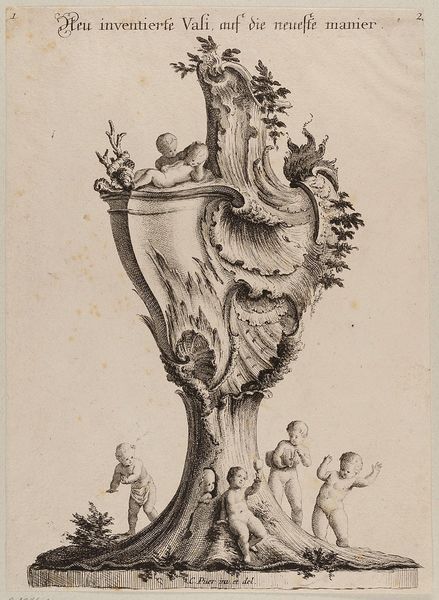
Titel: Ziervase
Künstler: Martin Engelbrecht
Standort: Hamburg
Institution: Museum für Kunst und Gewerbe Hamburg
Schlagwörter: zeichnung, sockel, kelch, rokoko, kinder, vase, papier, grafik, graphik, figuren, fotografie, photographie, druck, druckgraphik, schwarz-weiß, druckgrafik, radierung, organisch, kunstgewerbe, muschel, putten, kunsthandwerk, putti, amoretten, rocaille, style, reproduktionen, industriedesign, druckerzeugnisse, muschelwerk, behälter, ornamentstich, vorlageblätter